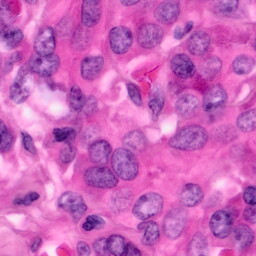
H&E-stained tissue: Pancreatic